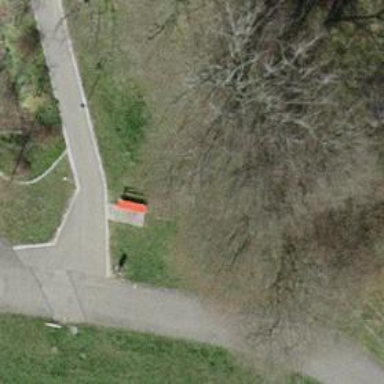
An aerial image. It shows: Red bench.